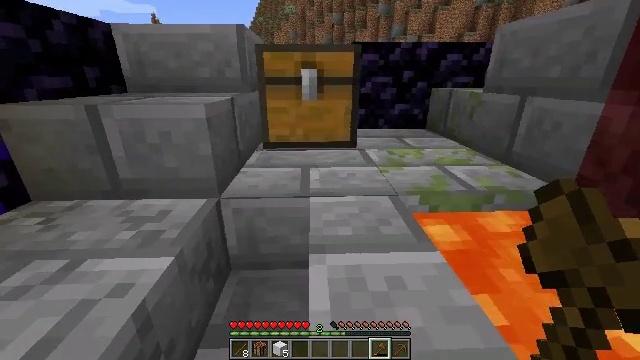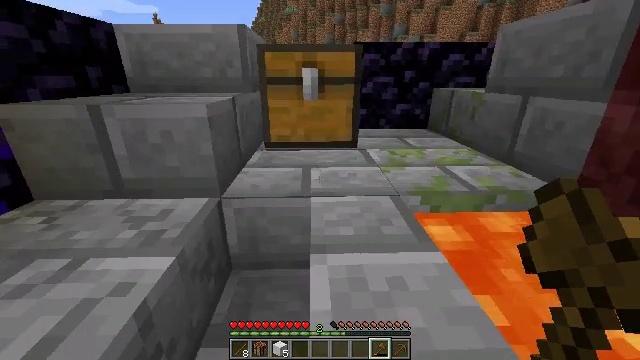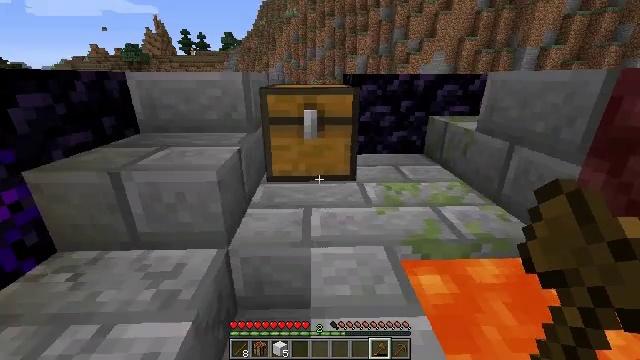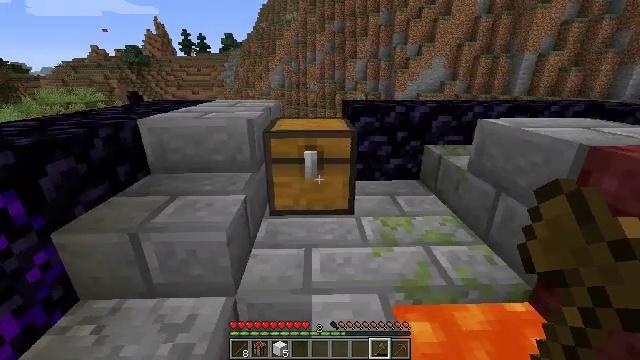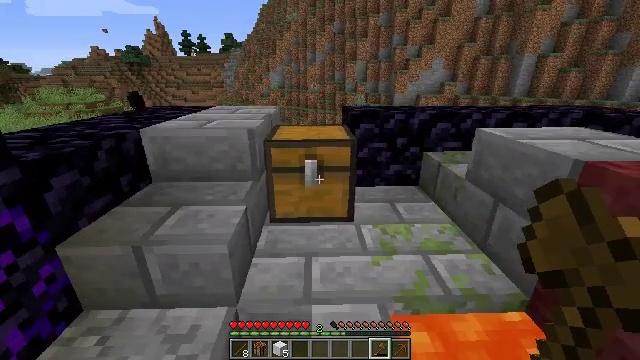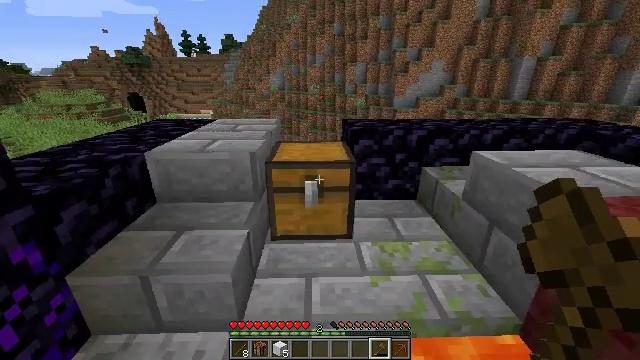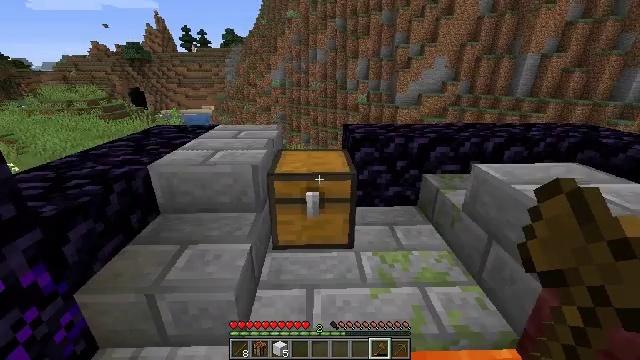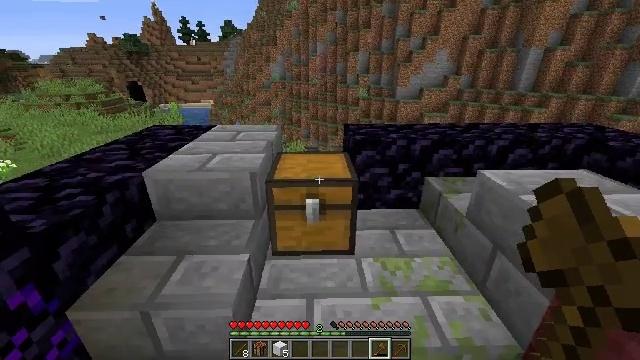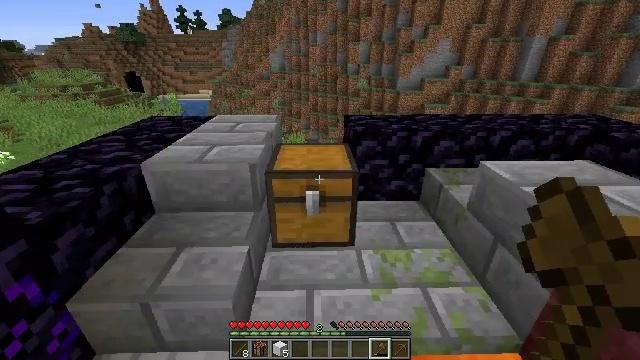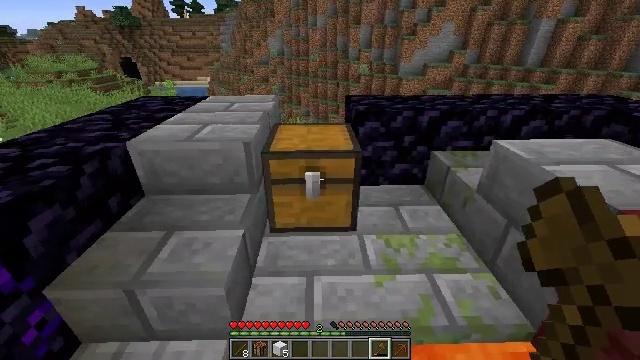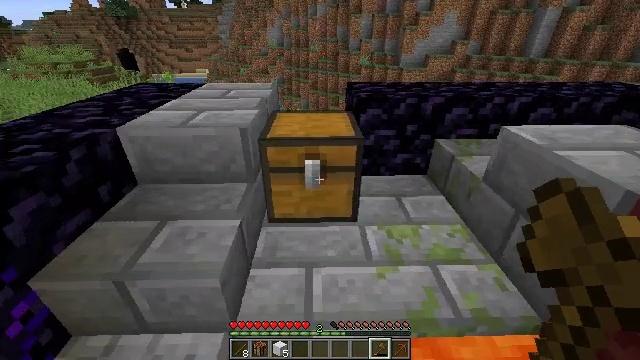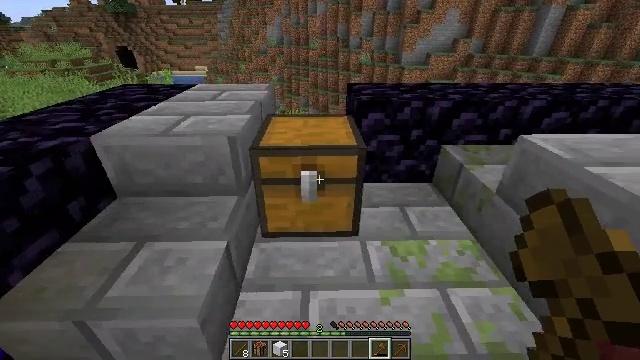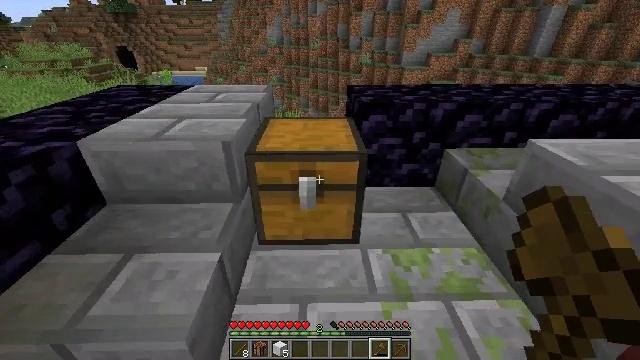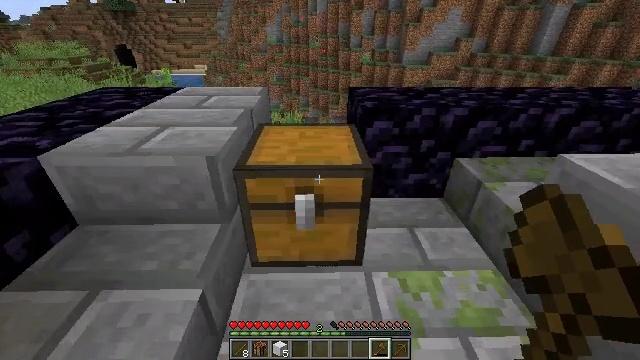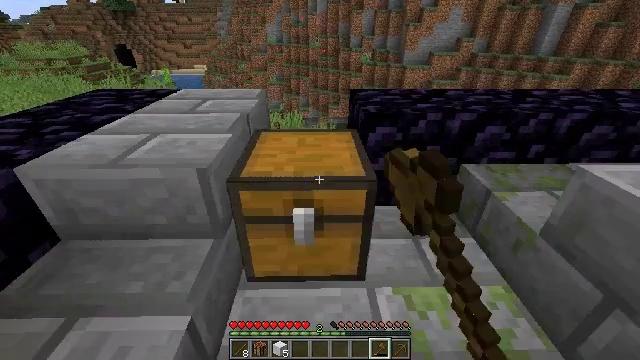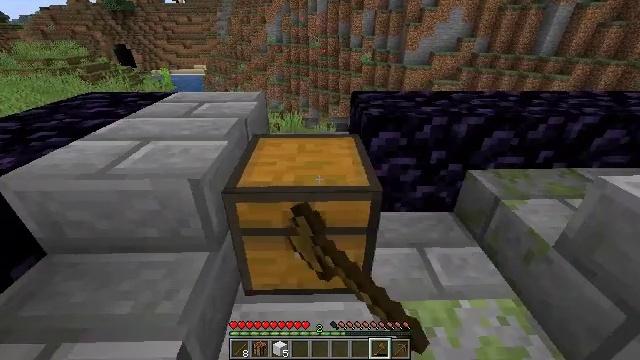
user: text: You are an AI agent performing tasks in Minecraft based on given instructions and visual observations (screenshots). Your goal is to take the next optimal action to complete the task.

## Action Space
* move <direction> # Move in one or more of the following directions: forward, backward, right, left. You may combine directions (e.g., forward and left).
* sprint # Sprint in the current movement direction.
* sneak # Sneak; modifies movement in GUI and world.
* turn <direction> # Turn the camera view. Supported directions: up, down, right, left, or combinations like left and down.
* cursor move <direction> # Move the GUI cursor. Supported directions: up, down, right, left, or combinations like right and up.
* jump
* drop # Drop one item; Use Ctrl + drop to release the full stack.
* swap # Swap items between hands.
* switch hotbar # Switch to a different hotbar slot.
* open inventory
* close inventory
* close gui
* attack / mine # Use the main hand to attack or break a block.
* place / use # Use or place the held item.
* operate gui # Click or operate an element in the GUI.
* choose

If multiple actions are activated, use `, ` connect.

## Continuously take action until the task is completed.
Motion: motion action
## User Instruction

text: Mine a chest to move it.
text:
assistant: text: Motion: no_op
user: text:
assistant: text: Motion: move forward, jump
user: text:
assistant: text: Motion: move forward, jump
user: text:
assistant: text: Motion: move forward, jump
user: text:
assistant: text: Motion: move forward, jump
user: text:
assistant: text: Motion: move forward, turn down, jump
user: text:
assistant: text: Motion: move forward, turn down
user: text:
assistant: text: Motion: move forward, turn down
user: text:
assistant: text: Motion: move forward, turn down
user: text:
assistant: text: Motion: move forward, turn down
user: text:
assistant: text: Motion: move forward
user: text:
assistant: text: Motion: move forward
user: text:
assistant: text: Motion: move forward, use / place
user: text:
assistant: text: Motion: use / place
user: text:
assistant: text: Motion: no_op
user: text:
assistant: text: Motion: no_op
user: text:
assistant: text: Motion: no_op
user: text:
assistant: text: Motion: open gui
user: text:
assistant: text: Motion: no_op
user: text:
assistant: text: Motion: no_op
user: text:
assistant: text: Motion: no_op
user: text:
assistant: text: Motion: no_op
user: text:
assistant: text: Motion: no_op
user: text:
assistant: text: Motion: no_op
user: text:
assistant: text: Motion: no_op
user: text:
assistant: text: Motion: no_op
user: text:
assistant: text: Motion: no_op
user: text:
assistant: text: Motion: no_op
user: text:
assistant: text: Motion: no_op
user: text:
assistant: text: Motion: no_op